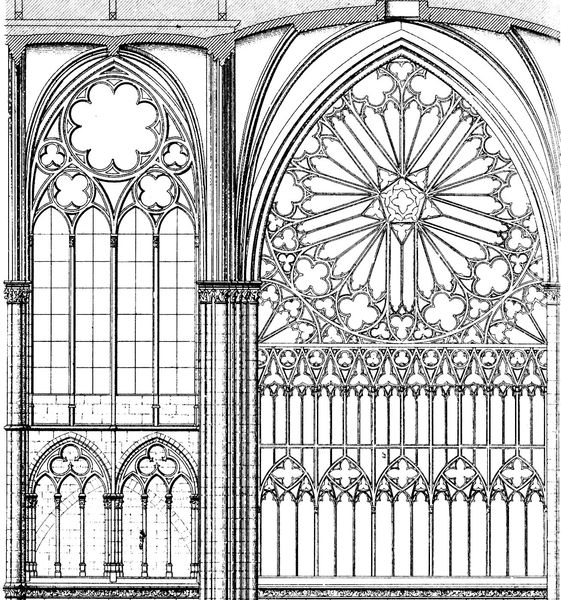
Titel: Kathedrale Notre-Dame von Amiens
Standort: Amiens (EU - F)
Schlagwörter: weiß, fenster, skizze, säulen, zeichnung, architektur, kirche, gotik, holzschnitt, rundbogen, romantik, church, window, medaillon, stern, säulchen, gotisch, spitzbogen, plan, drawing, gothik, streben, gothisch, glass, masswerk, aufriss, romanisch, design, cathedral, vierpass, kirchenfenster, dreipass, christ, beautiful, shape, ueichnung, lighting, skizzekirche